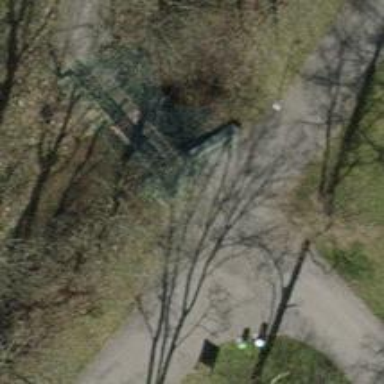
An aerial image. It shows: Path leading to bridge.